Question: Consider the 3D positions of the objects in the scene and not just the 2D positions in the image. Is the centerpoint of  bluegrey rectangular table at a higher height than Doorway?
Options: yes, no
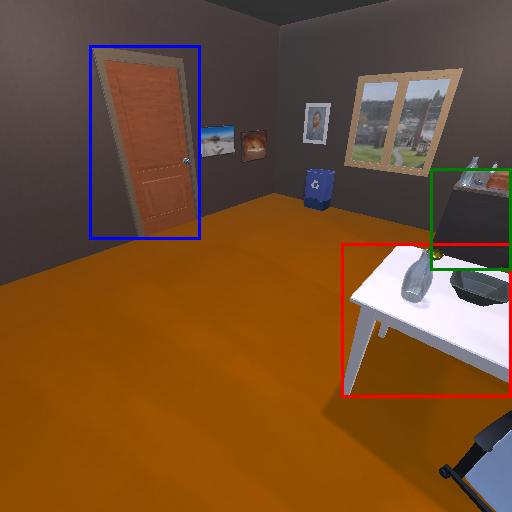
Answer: yes